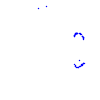
Particle: kaon